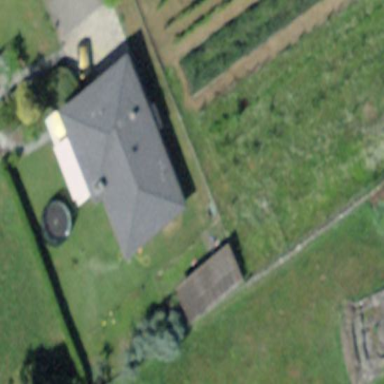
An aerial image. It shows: Simple and straightforward house.